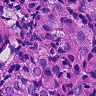
Metastatic tissue present: yes